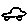
Label: car